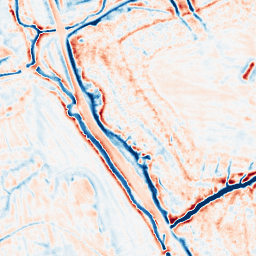
Category: edge_preserving
Decomposition family: bilateral
Decomposition parameters: d: 15
sigma_color: 75
sigma_space: 100
Upsampling method: cubic_mitchell
Upsampling parameters: scale: 4
Upsampling scale: 4